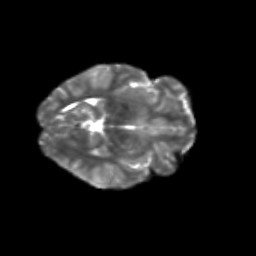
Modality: T2w
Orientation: axial
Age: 9
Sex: female
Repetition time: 9.512 s
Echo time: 0.089 s